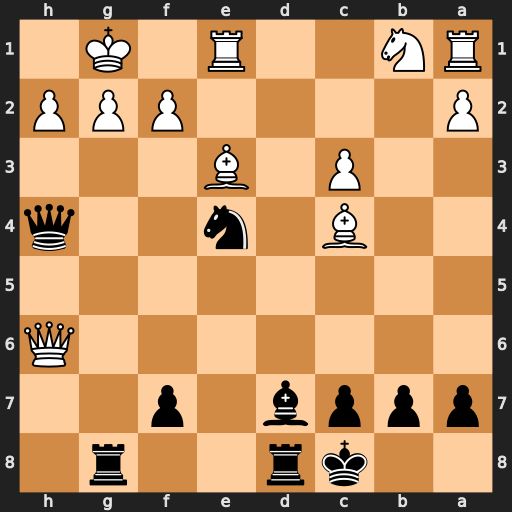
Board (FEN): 2kr2r1/pppb1p2/7Q/8/2B1n2q/2P1B3/P4PPP/RN2R1K1
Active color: b
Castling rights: -
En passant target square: -
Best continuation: Rxg2+ Kxg2 Bh3+